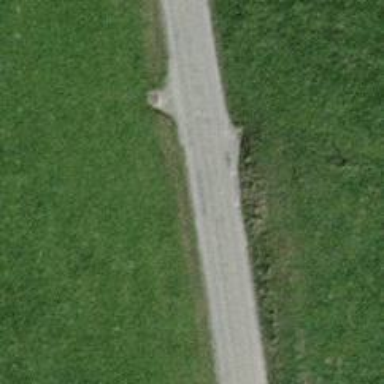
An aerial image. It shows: Unclassified road.